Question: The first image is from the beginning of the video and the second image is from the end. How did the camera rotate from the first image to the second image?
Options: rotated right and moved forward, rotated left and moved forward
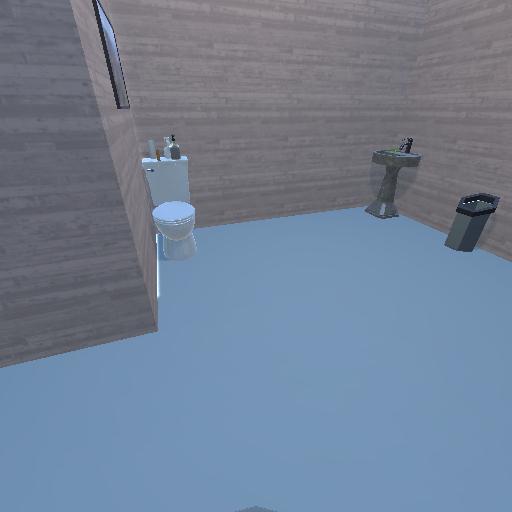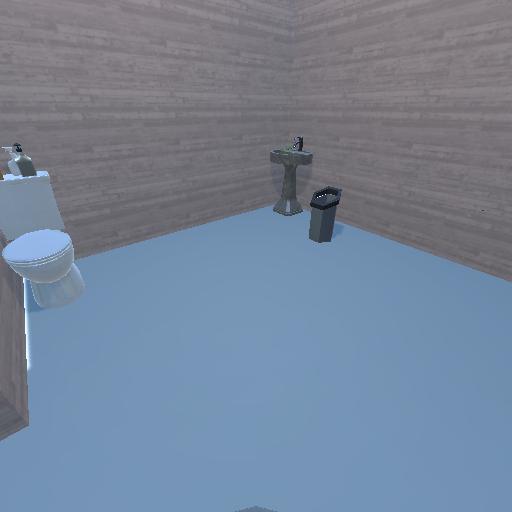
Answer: rotated right and moved forward